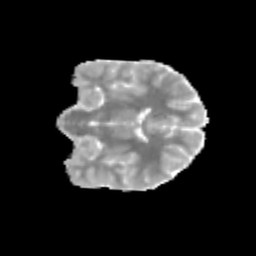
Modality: MD
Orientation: coronal
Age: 12
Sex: male
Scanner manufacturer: siemens
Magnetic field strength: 3 T
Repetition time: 3.8 s
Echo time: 0.07 s